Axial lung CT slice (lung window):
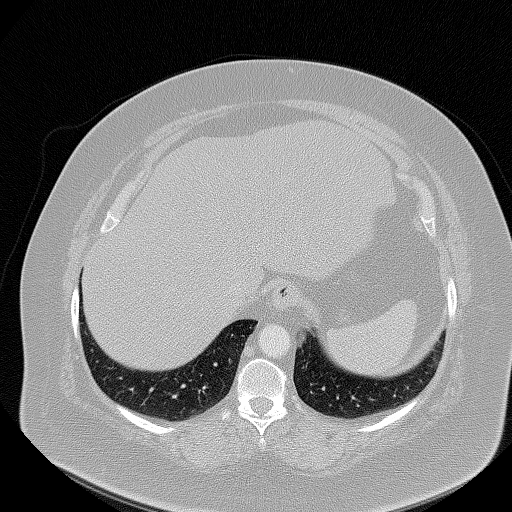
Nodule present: no